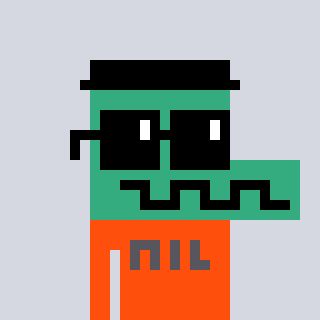
a pixel art character with square black sunglasses, a crocodile-shaped head and a orange-colored body on a cool background